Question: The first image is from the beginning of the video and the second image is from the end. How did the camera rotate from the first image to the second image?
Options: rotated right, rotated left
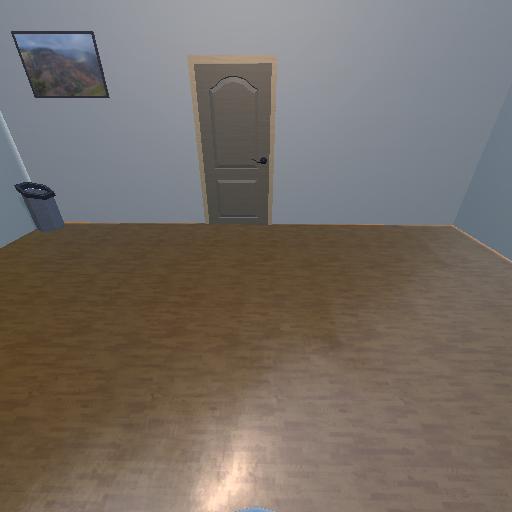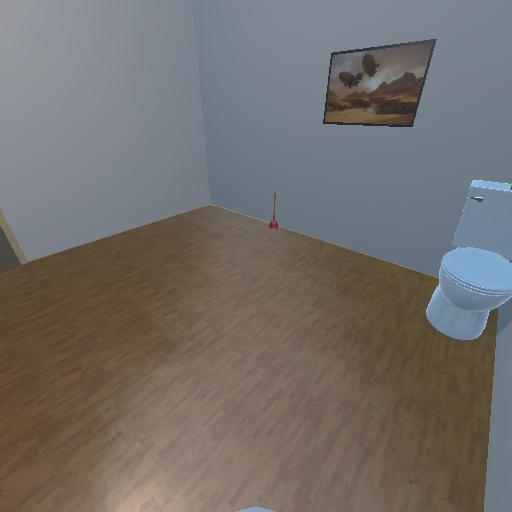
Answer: rotated right